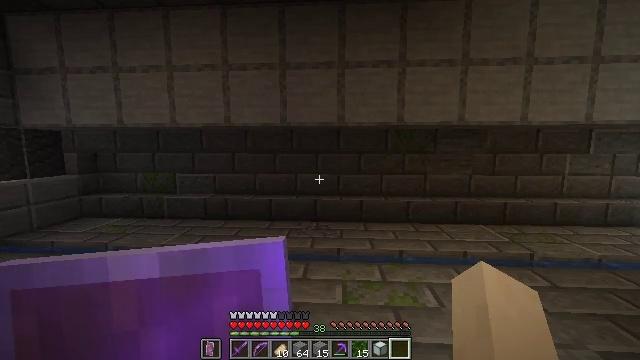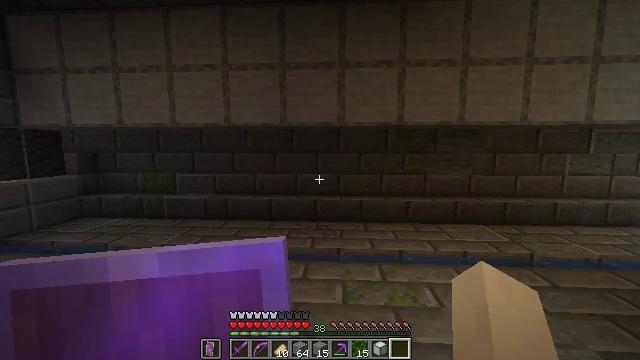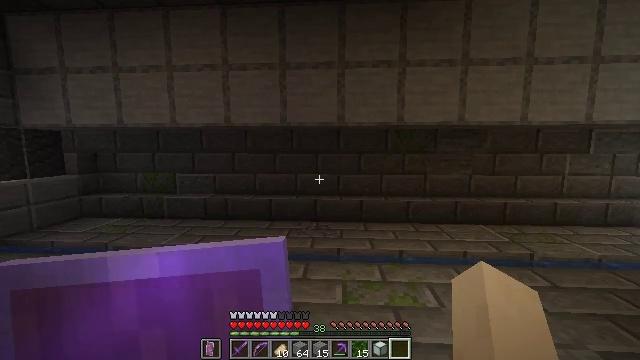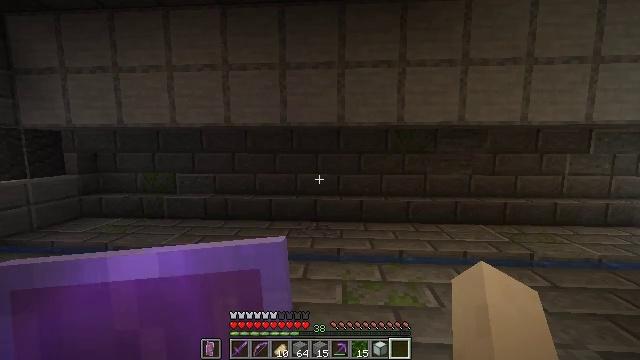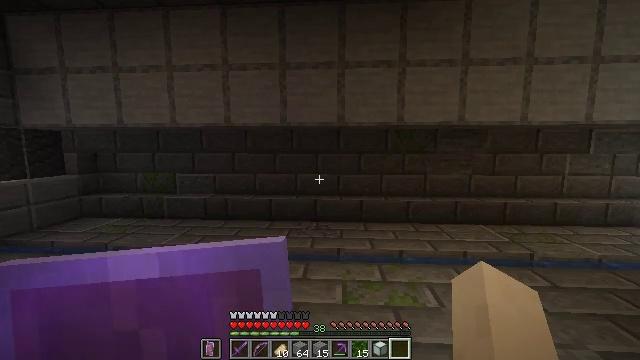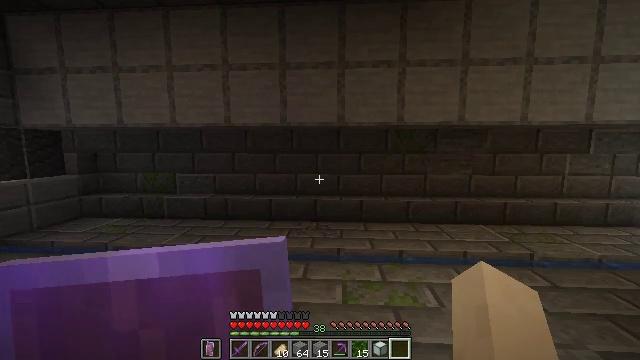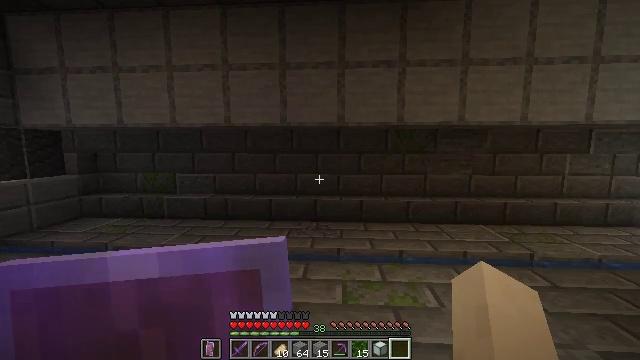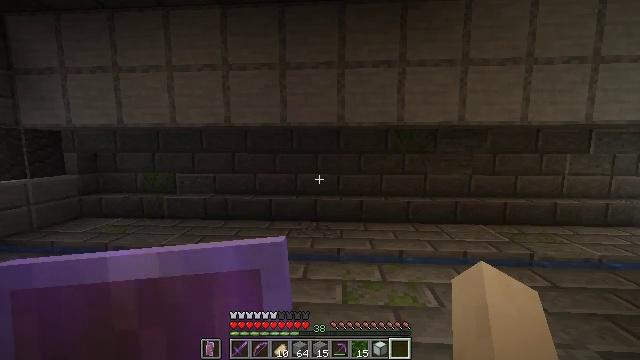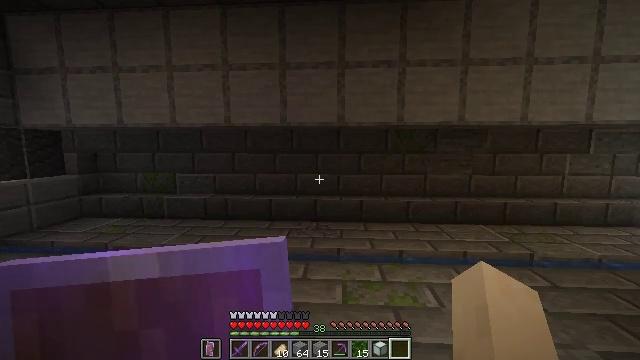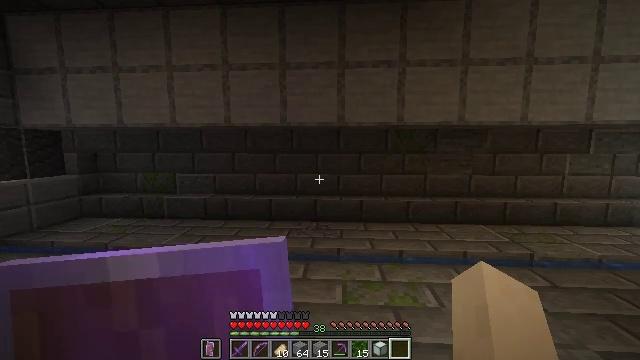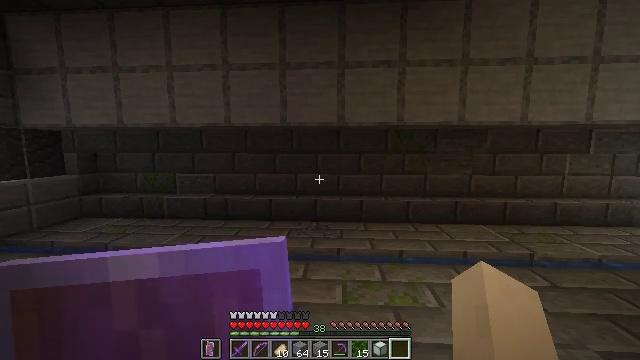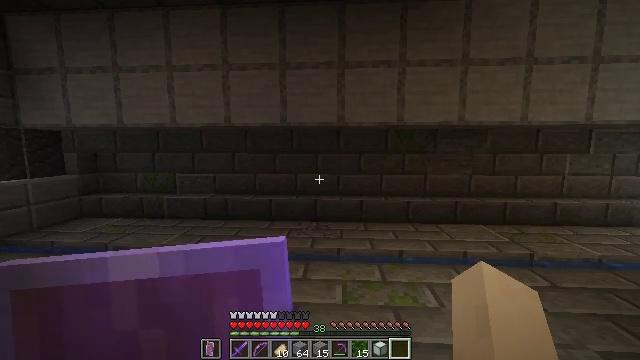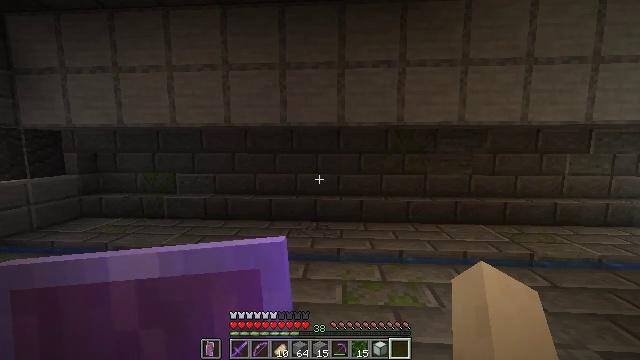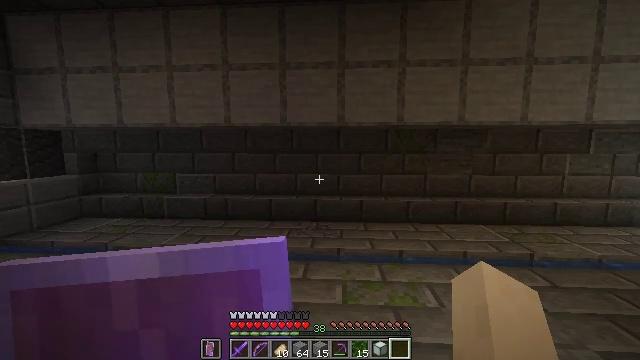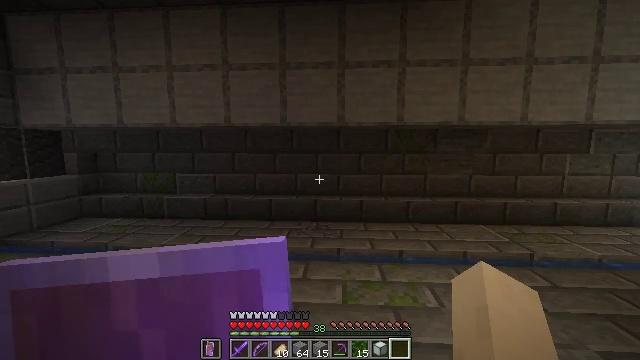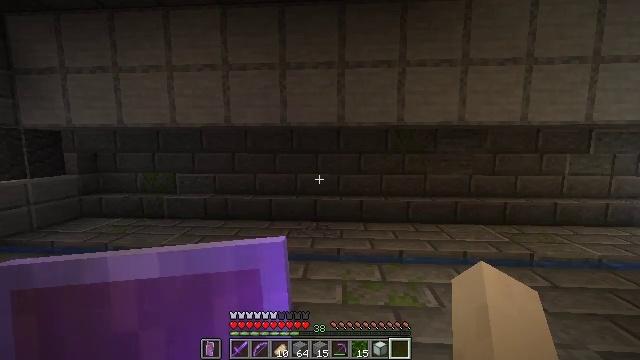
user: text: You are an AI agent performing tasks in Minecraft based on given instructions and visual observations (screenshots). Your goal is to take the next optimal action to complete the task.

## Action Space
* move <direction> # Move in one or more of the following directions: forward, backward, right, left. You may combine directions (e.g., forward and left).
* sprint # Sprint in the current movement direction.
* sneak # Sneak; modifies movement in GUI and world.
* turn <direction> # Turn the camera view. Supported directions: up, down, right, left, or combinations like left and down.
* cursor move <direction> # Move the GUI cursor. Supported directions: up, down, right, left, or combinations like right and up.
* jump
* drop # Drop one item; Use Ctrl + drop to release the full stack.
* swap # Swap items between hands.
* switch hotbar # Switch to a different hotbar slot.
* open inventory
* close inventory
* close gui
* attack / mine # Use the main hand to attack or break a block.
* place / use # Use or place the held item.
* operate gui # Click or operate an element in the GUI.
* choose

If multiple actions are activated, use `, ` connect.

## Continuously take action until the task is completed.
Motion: motion action
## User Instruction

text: Make polished blackstone stairs in the crafting grid.
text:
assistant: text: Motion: no_op
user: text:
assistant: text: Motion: no_op
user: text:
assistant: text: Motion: no_op
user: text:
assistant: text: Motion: no_op
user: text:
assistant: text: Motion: no_op
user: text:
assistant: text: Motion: no_op
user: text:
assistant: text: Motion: no_op
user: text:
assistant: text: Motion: no_op
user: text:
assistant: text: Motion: no_op
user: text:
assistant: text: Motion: no_op
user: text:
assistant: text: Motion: no_op
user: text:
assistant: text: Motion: no_op
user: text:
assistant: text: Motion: no_op
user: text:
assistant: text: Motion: no_op
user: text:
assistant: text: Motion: no_op
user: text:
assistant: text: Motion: no_op
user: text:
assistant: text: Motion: no_op
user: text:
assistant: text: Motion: no_op
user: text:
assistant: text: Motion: no_op
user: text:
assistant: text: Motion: no_op
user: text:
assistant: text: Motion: no_op
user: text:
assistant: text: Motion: no_op
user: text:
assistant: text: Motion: no_op
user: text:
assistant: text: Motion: no_op
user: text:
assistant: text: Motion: turn down
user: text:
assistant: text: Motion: turn down
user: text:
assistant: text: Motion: no_op
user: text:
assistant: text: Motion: no_op
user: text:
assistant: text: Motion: no_op
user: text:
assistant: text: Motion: no_op